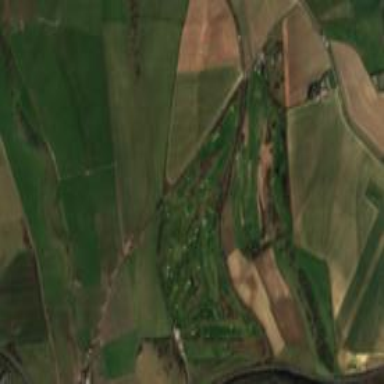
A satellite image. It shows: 18-hole golf course situated within leisure land.